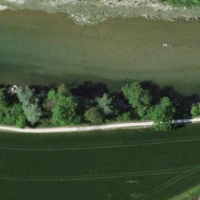
EUNIS habitat code: 15
Species observed at this site:
Lathraea squamaria